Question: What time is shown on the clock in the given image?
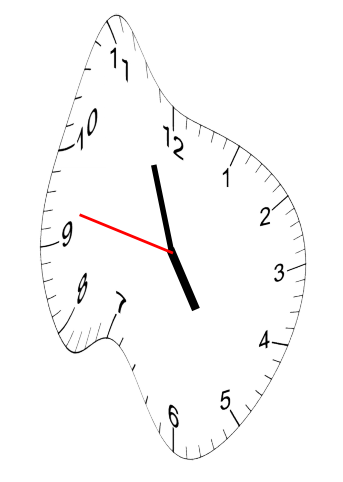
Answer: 04:56:47